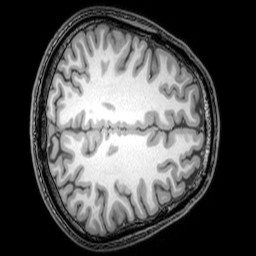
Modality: T1w
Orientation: axial
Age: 26
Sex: male
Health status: healthy
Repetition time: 0.081 s
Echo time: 0.037 s